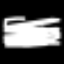
Label: frog